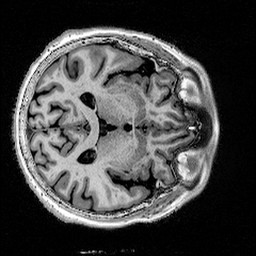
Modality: T1w
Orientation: axial
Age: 74
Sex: female
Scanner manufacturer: siemens
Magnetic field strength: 3 T
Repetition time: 5 s
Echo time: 0.00296 s